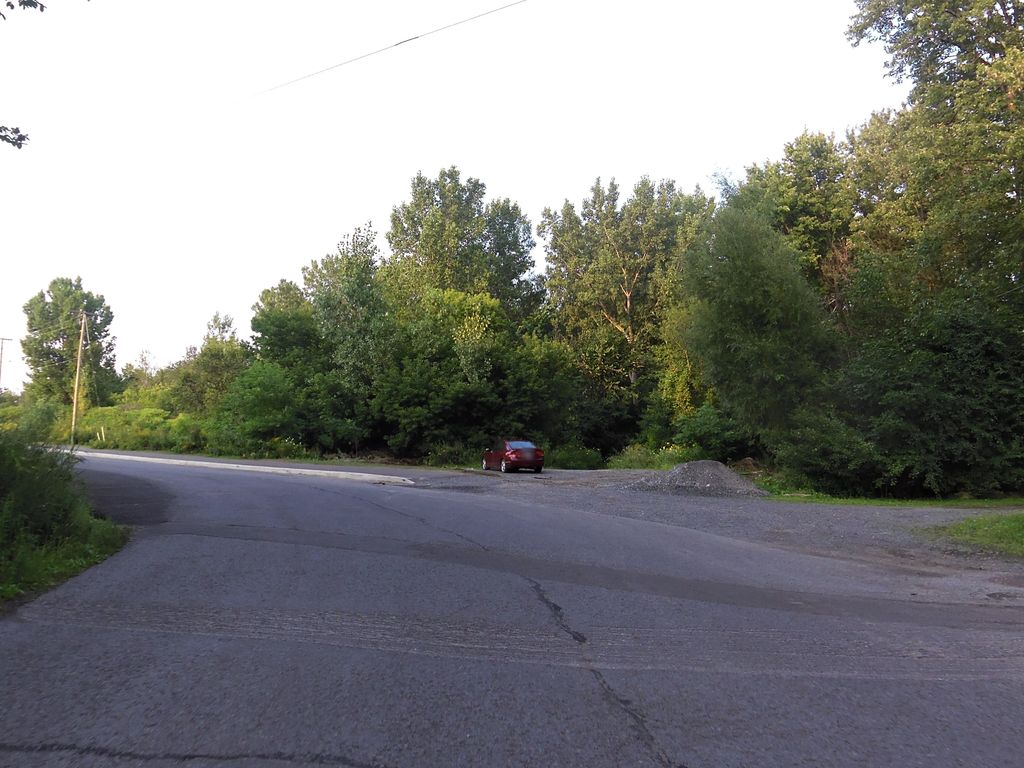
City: ottawa-gatineau